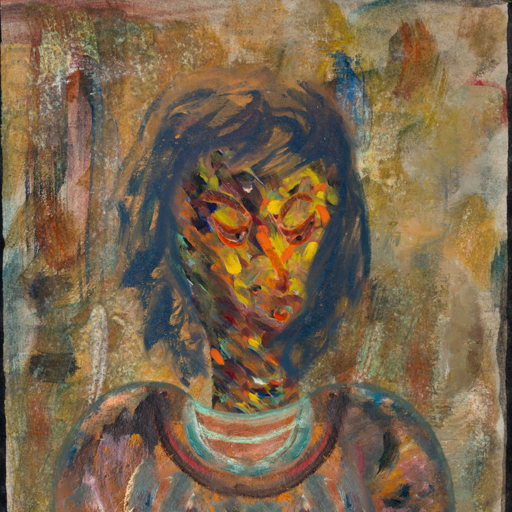
Background: Pipe, Head And Neck Side: An_Impression, Face Side: Hypocrite, Bust: Boggyland, Hair Side: In_The_Sun, Head Accessory: Blank, Second Necklace: Blank, Necklace: Blank, Baby: Blank